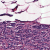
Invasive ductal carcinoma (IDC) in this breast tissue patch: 1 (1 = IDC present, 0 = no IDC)